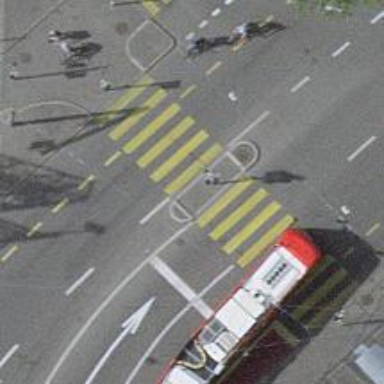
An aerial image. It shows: Primary highway with asphalt surface. It includes cycle lane with trolley wires.